Field crop: maize
Growth stage: 2
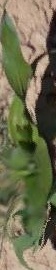
Species: maize